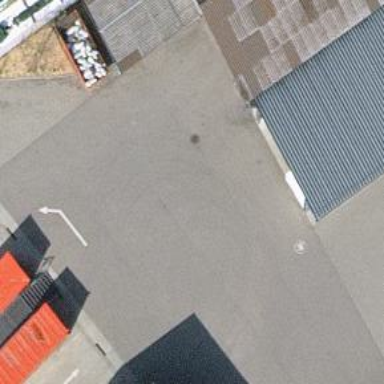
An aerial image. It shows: Recycling container for scrap metal. It is designated as recycling amenity.